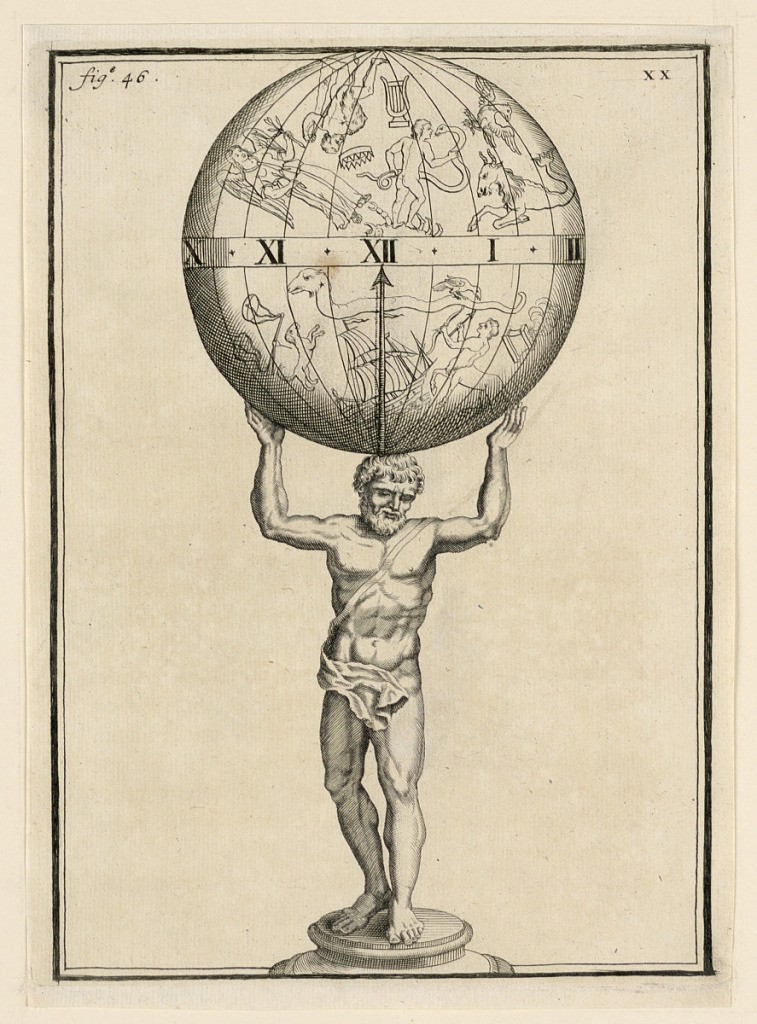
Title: Design For a Clock, pl. XX from "Recueil d'Ouvrages Curieux de Mathematique et de Mecanique, ou Description du Cabinet"
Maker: Gaspard Grollier de Seviere II, French, 1677 - 1745
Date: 1719
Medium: Engraving on paper
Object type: Print
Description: Design for a clock???